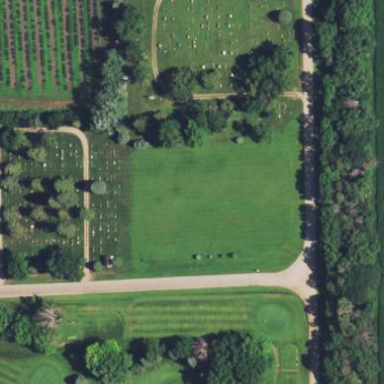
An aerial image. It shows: Cemetery.